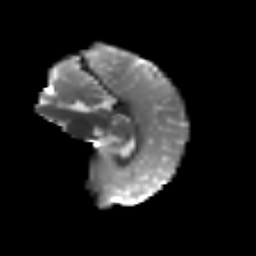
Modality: T2w
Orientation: sagittal
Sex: male
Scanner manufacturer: siemens
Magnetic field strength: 3 T
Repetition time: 5 s
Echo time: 0.071 s